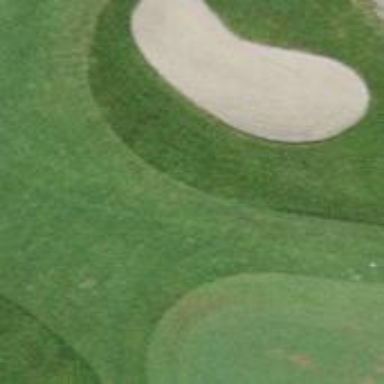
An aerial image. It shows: Golf bunker filled with sandy terrain.